Question: I'm trying to make a Rule for a Timeline like this:

I have a QGraphicsView where I put a QGraphicsScene where I add QGraphicsItems like lines and some labels.
I add the elements to the Scene only when the zoom changes (and not when a paintEvent raises).
For adding time labels, I use:
'''
QString label = "00:14"; // For example
int posX = ... // Here I calculate the position of the label
scene->addText(label,QFont("Arial",8))->setPos(posX,-1);
'''
When I have to re-draw the Rule, I make:
'''
qDeleteAll(scene->items());
'''
at the beggining and then add labels and lines again.
I realized that I have bad performance. My scene has something like 8k elements (between lines and labels) so I used Valgrind to check for problems.
It shows that 'possibly' I have memory leaks in the lines where I add text to the scene. I have some messages that look like:
'''
2,165,760 bytes in 470 blocks are possibly lost in loss record 9,922 of 9,923
in TimelineWidget::drawRule() in Timeline/timelinewidget.cpp:166
1: realloc in /usr/lib/valgrind/vgpreload_memcheck-amd64-linux.so
2: /usr/lib/x86_64-linux-gnu/libQtGui.so.4.8.3
3: /usr/lib/x86_64-linux-gnu/libQtGui.so.4.8.3
4: QTextDocument::setPlainText(QString const&amp;) in /usr/lib/x86_64-linux-gnu/libQtGui.so.4.8.3
5: /usr/lib/x86_64-linux-gnu/libQtGui.so.4.8.3
6: QGraphicsTextItem::QGraphicsTextItem(QString const&amp;, QGraphicsItem*, QGraphicsScene*) in /usr/lib/x86_64-linux-gnu/libQtGui.so.4.8.3
7: QGraphicsScene::addText(QString const&amp;, QFont const&amp;) in /usr/lib/x86_64-linux-gnu/libQtGui.so.4.8.3
8: TimelineWidget::drawRule()
'''
This only happen with addText calls, not with addLine ones.
I'm using and my questions are:
- Are those memory leaks real?- Am I doing something wrong?- Is there another/a better way to implement my Rule?
Thanks in advance!
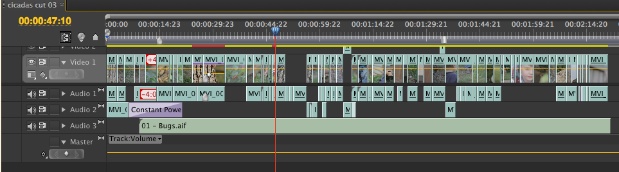
Answer: I'd suggest all of the following:
1. Instead of qDeleteAll(scene->items()), simply clear the scene: scene->clear();
2. Use scene->addSimpleText if you're not displaying rich text.
3. For simple, repetitive items, such as a group of lines with fixed spacing, create custom items that can be re-used. Those will be faster and have much lower overhead than creating graphics scene items for each of the lines. The memory, indexing, tree traversal and lookup overheads will drop from O(N) to O(1) in terms of the number of drawn lines Let's say you've created a custom item that is a horizontal array of lines: | | | | | | | | |. That item simply paints a fixed number of lines. You can resize the item to change the height of the lines and the horizontal area spanned by them. Remember to reset the pen in your paint() method, as the default pen will be re-scaled and thus likely very wide. A simple unlabeled ruler with major and minor ticks can be obtained by overlaying three items: two line arrays and a horizontal line.
You may also want to rearchitect how you treat the scene. So far, you treat the scene as a model for the entire timeline. Instead, you should be treating at least parts of it as a viewmodel.
There are two main elements to your timeline: the rule and the clip previews.
When you scroll the rule at given zoom level, you'll notice that there's always the same amount of lines and labels visible. The only thing that changes is a slight horizontal offset of the lines, and of course the values of the labels change too.
So instead of having all of the lines and all of the labels in your scene, only have as many as fit in the current view, adjust their horizontal position in the scene so that they are visible at the correct offset, and fix up the label text. That's what makes it a <URL> - it's a model tightly tied to a particular view. The underlying abstract model is that of a very long ruler, but we only need it to be an abstract model, not a real one that takes memory and other resources.
The clip previews can be dynamically added and removed from the scene as you scroll as well. This may save you a lot of memory since I presume you have lots of images, most of which are not visible.
The example screenshot that you've shown has some user design issues: it's rather pointless to show horizontally truncated overlapping clip previews. At any given zoom level, you should have a minimum preview size that you're willing to display. Showing those narrow vertical pixel strips is very expensive. Below is a possible algorithm to deal with it.
Assume that the preview items are rectangles sorted left to right.
1. Start with the leftmost item that intersects the viewport rectangle (everything in scene coordinates, of course). Make it the current_item.
2. Show the current_item (add it to the scene).
3. Keep taking next items while they overlap the current_item. Store the last_overlapping_item (it can be empty if no items overlap).
4. Save the current item in previous_item. Take the next item and make it the current_item.
5. If there's no gap between current_item and previous_item, clear the last_overlapping_item as it's completely overlapped by adjacent current and previous items.
6. Show the last_overlapping_item if any (add it to the scene).
7. If current_item is entirely outside the viewport rectangle, you're done. Otherwise go to 2.